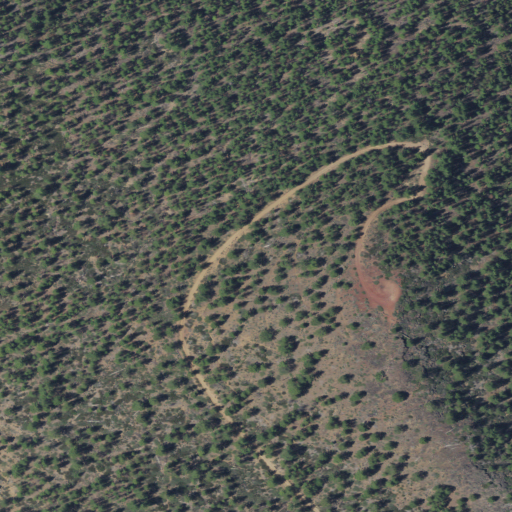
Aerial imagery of mountain in Oregon named Fuzztail Butte containing only evergreen forest